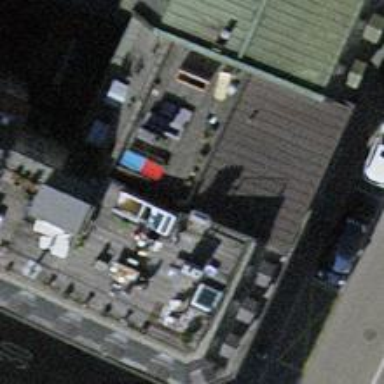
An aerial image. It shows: Beauty shop.